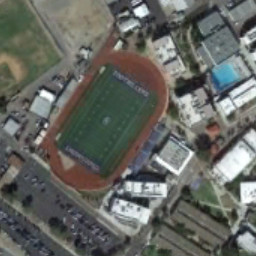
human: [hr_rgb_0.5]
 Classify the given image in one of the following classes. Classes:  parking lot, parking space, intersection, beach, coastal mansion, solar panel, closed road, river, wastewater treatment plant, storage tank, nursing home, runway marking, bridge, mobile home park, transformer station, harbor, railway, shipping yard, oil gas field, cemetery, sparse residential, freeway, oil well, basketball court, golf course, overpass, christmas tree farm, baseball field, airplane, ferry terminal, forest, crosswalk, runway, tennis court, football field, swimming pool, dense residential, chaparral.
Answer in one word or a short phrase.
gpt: football field